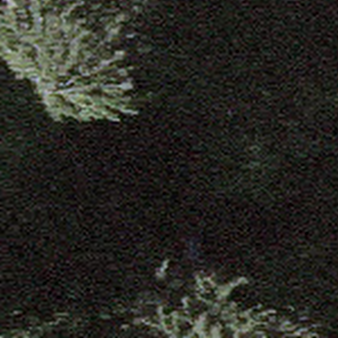
Label: other